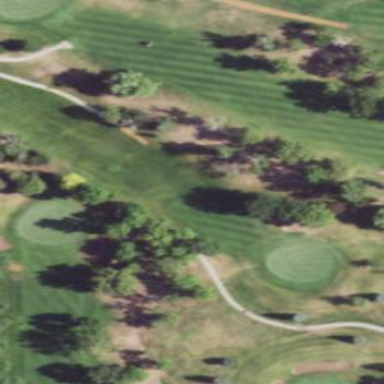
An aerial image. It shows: Grassy area designated as golf fairway.